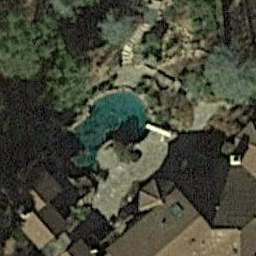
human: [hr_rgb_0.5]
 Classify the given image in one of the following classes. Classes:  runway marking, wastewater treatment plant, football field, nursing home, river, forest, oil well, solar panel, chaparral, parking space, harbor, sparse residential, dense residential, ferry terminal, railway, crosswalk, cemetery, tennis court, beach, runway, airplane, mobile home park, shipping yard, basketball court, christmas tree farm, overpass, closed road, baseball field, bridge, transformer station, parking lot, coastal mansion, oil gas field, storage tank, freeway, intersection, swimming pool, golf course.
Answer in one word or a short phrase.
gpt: swimming pool